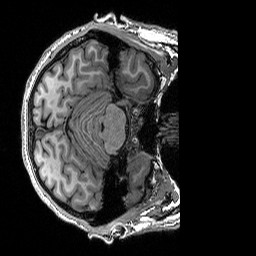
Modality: T1w
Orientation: axial
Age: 26
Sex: male
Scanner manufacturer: siemens
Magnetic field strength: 3 T
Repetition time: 2.53 s
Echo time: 0.0033 s